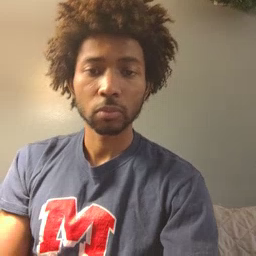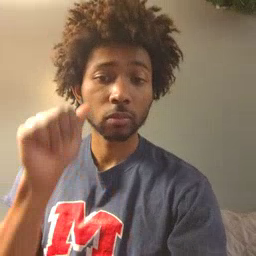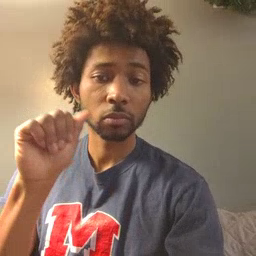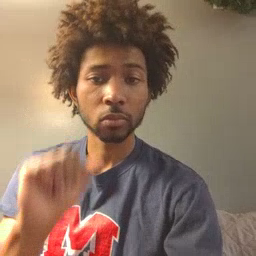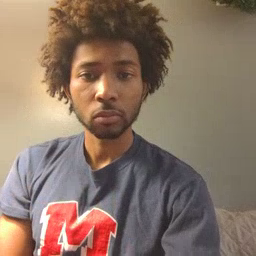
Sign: aunt